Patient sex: F
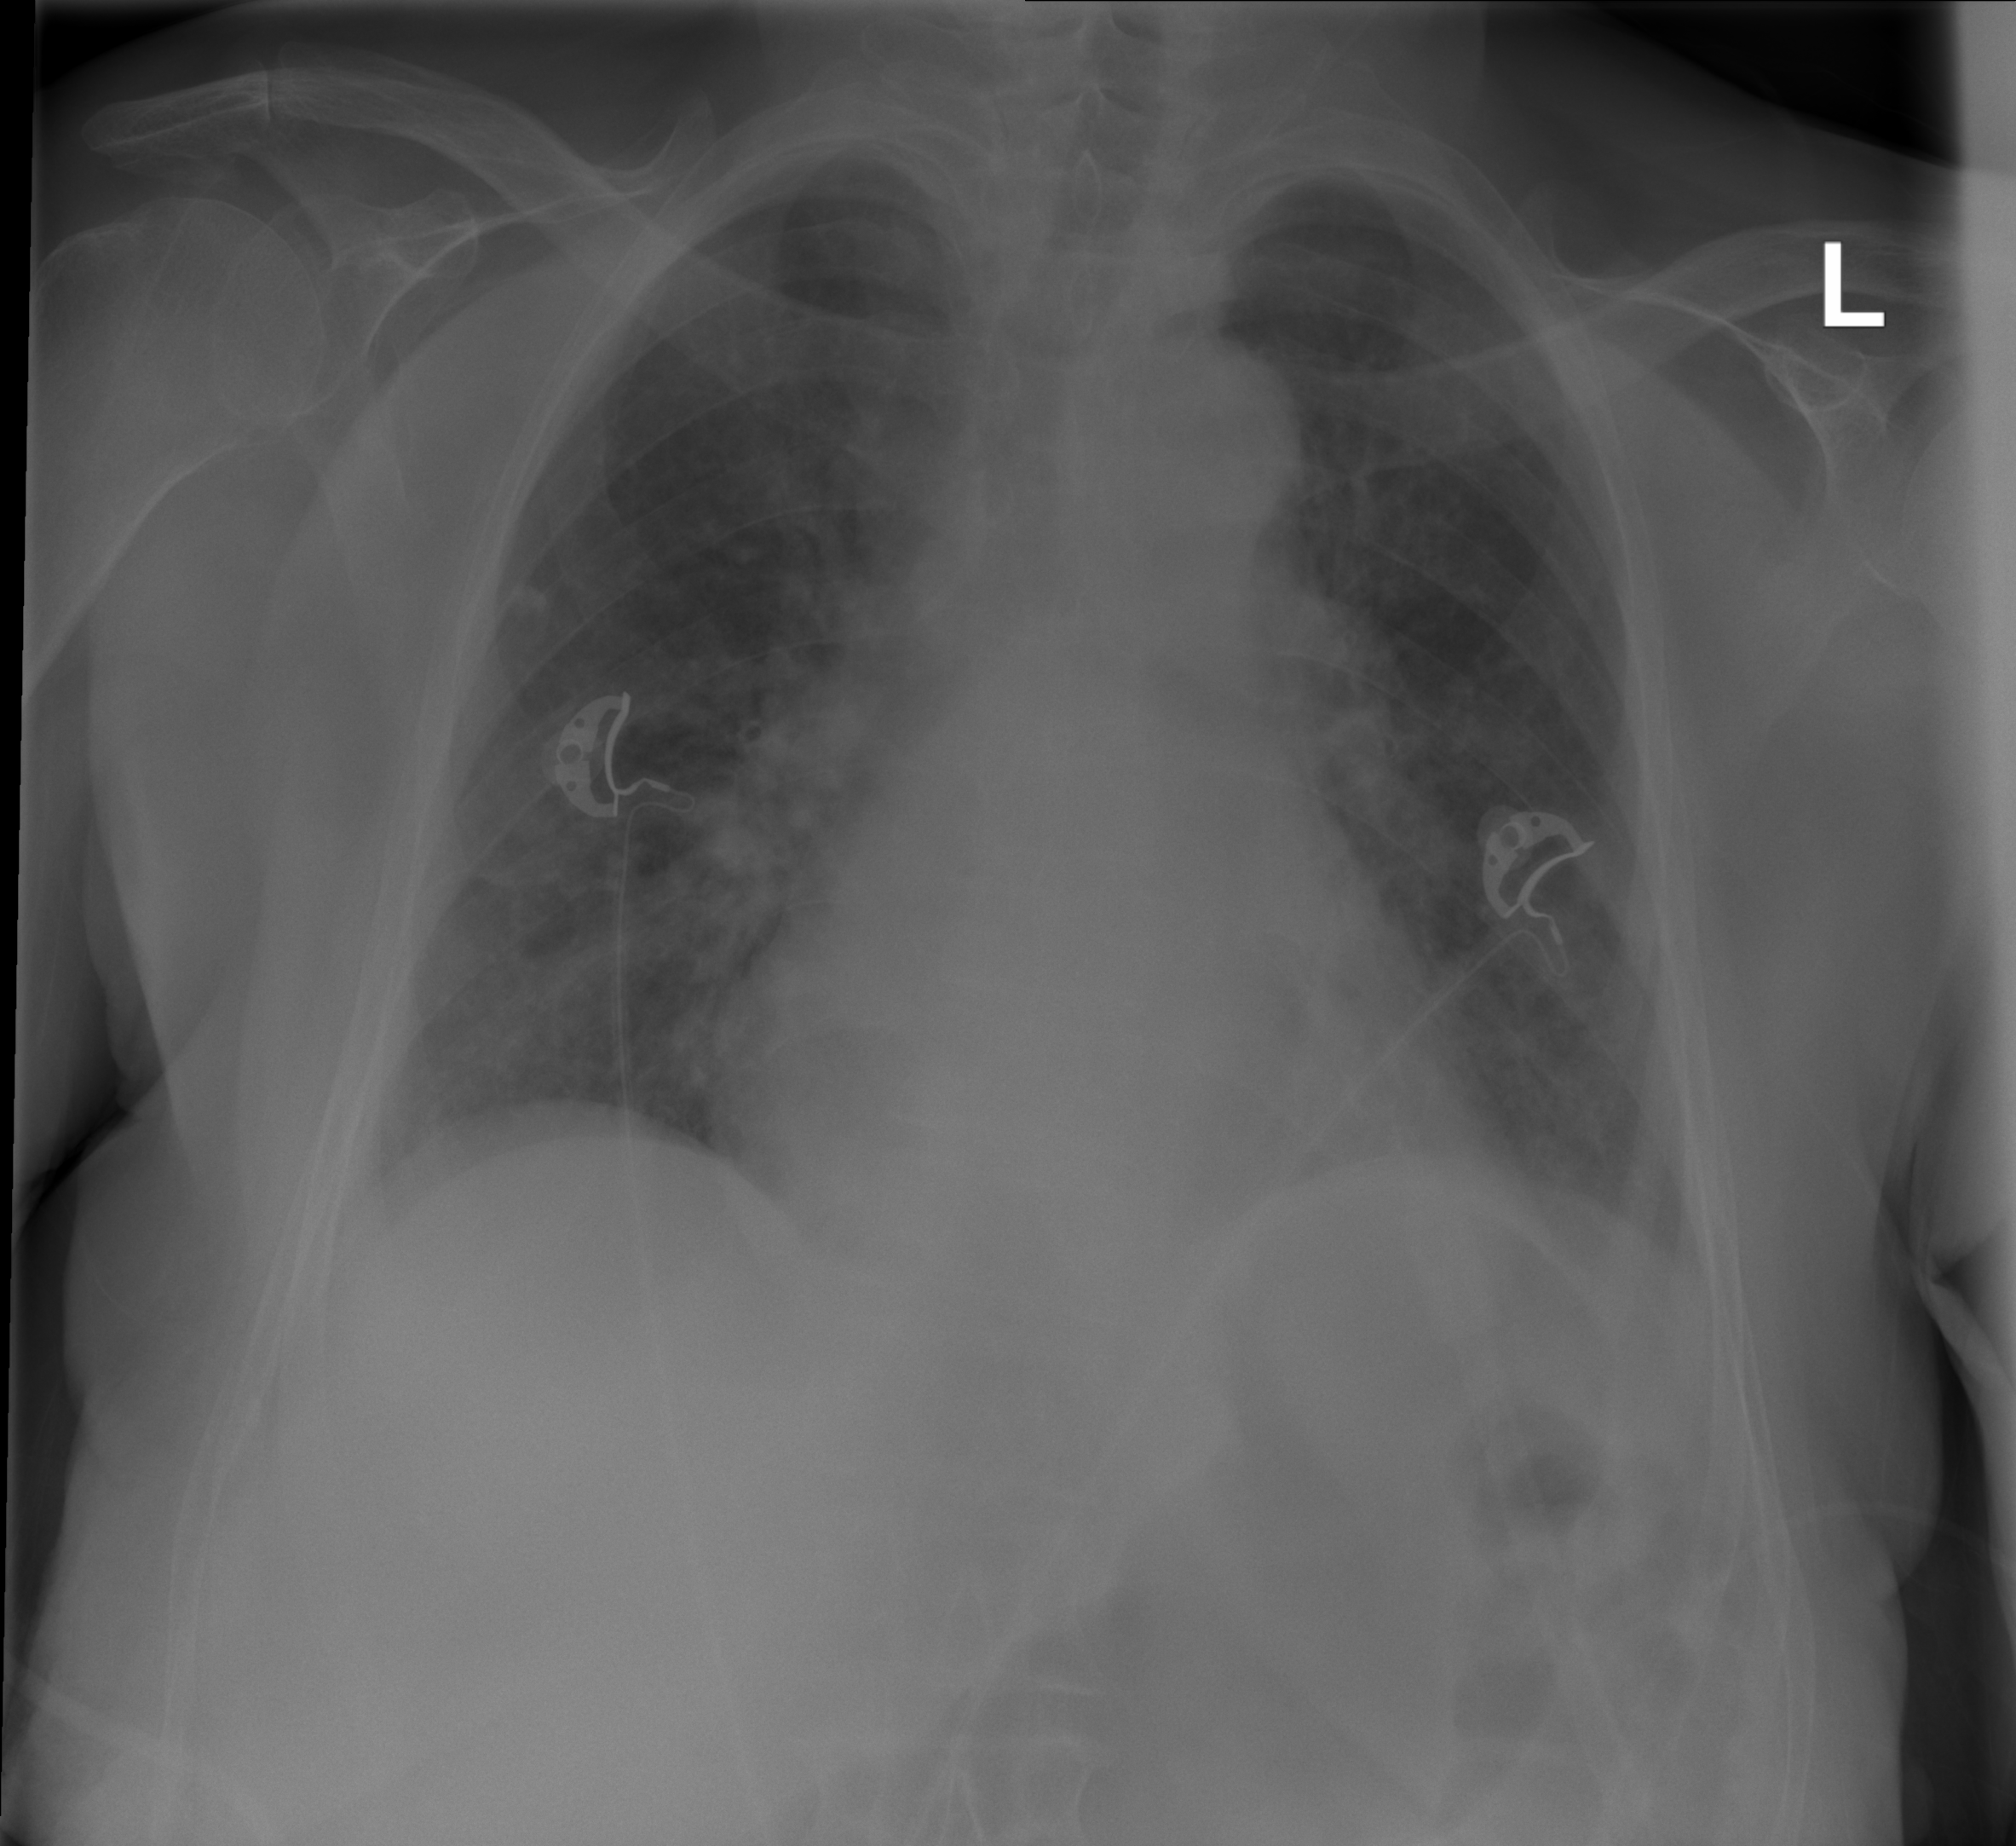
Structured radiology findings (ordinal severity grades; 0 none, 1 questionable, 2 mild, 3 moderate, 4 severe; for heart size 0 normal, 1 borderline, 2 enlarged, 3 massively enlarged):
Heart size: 2
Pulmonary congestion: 2
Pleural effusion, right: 0
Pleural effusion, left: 0
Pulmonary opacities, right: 2
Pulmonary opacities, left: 2
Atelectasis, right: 2
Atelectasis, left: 1